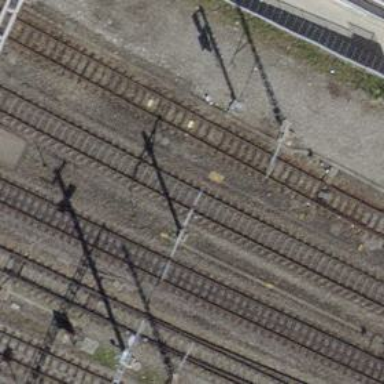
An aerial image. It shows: Railway signal.